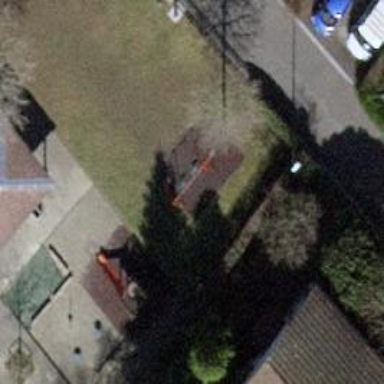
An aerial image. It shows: Playground with drinking water amenity nearby.